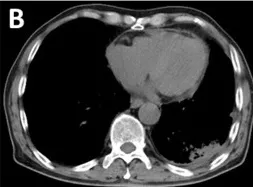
(D) Chest X-ray after nivolumab administration shows cardiomegaly.
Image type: radiology (ct)